Interaction volume radius: 5 \u00c5
Interaction volume height: 15 \u00c5
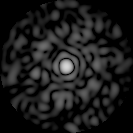
Disorder parameter: 0.8518